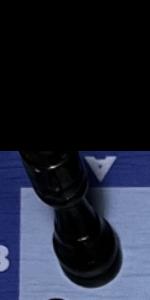
Label: Rook_Black